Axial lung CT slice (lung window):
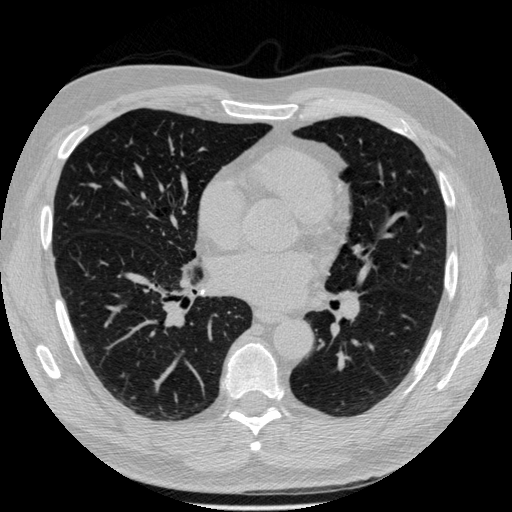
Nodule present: no